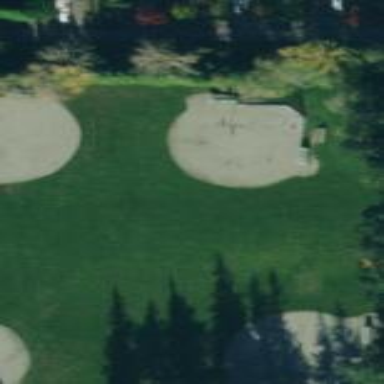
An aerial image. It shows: Softball pitch for leisure land activities.